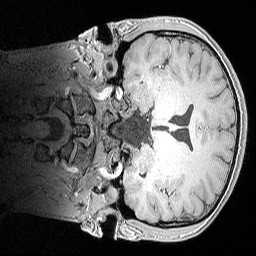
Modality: MP2RAGE
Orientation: coronal
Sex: male
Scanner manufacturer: siemens
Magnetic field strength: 3 T
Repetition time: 5 s
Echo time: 0.00292 s